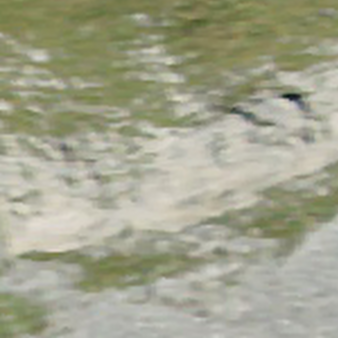
Label: other